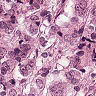
Metastatic tissue present: yes